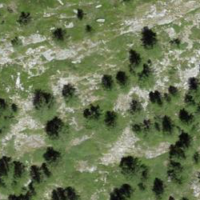
EUNIS habitat code: 31
Species observed at this site:
Sedum acre